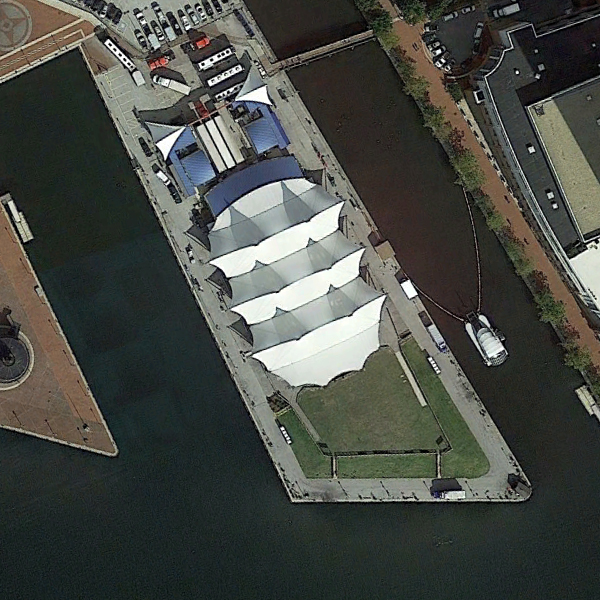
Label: Center